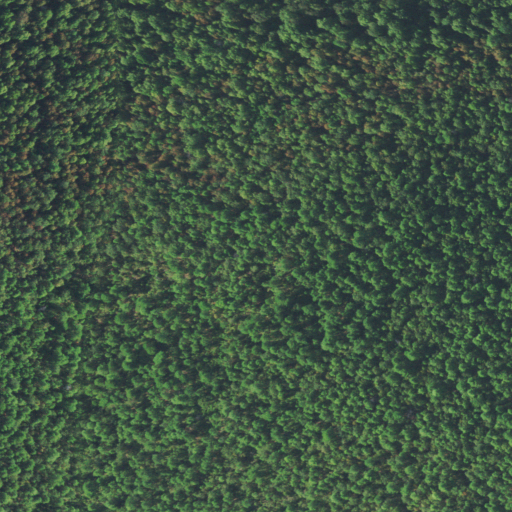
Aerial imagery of mountain in Oklahoma named Bear Mountain containing evergreen forest, mixed forest, and deciduous forest